Question: I'm currently working on a VBA code generator/injector that adds VBA functionality to Excel workbooks by using the VBA Extensibility. This all works fine.
However, the original code that is injected uses conditional compilation, referring to some global conditional compilation arguments:

Is there any way I can programmatically modify/add the conditional compilation arguments of a VBA project?
I checked all properties of the VBProject but couldn't find anything.
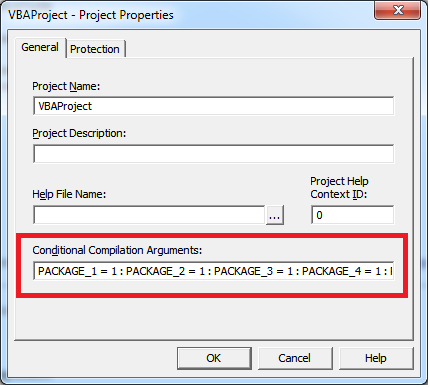
Answer: Inspired by <URL>, shown by SiddharthRout, I managed to find the following solution using 'SendMessage' and 'FindWindow':
'''
Option Explicit
Private Declare Function FindWindow Lib "user32" Alias "FindWindowA" _
(ByVal lpClassName As String, ByVal lpWindowName As String) As Long
Private Declare Function FindWindowEx Lib "user32" Alias "FindWindowExA" _
(ByVal hWnd1 As Long, ByVal hWnd2 As Long, ByVal lpsz1 As String, _
ByVal lpsz2 As String) As Long
Private Declare Function GetWindowText Lib "user32" Alias "GetWindowTextA" _
(ByVal hwnd As Long, ByVal lpString As String, ByVal cch As Long) As Long
Private Declare Function GetWindowTextLength Lib "user32" Alias _
"GetWindowTextLengthA" (ByVal hwnd As Long) As Long
Private Declare Function SendMessage Lib "user32" Alias "SendMessageA" _
(ByVal hwnd As Long, ByVal wMsg As Long, ByVal wParam As Long, lParam As Any) As Long
Const WM_SETTEXT = &HC
Const BM_CLICK = &HF5
Public Sub subSetconditionalCompilationArguments()
Dim strArgument As String
Dim xlApp As Object
Dim wbTarget As Object
Dim lngHWnd As Long, lngHDialog As Long
Dim lngHEdit As Long, lngHButton As Long
strArgument = "PACKAGE_1 = 1"
Set xlApp = CreateObject("Excel.Application")
xlApp.Visible = False
Set wbTarget = xlApp.Workbooks.Open("C:\Temp\Sample.xlsb")
'Launch the VBA Project Properties Dialog
xlApp.VBE.CommandBars(1).FindControl(ID:=2578, recursive:=True).Execute
'Get the handle of the "VBAProject" Window
lngHWnd = FindWindow("#32770", vbNullString)
If lngHWnd = 0 Then
MsgBox "VBAProject Property Window not found!"
GoTo Finalize
End If
'Get the handle of the dialog
lngHDialog = FindWindowEx(lngHWnd, ByVal 0&, "#32770", vbNullString)
If lngHDialog = 0 Then
MsgBox "VBAProject Property Window could not be accessed!"
GoTo Finalize
End If
'Get the handle of the 5th edit box
lngHEdit = fctLngGetHandle("Edit", lngHDialog, 5)
If lngHEdit = 0 Then
MsgBox "Conditional Compilation Arguments box could not be accessed!"
GoTo Finalize
End If
'Enter new argument
SendMessage lngHEdit, WM_SETTEXT, False, ByVal strArgument
DoEvents
'Get the handle of the second button box (=OK button)
lngHButton = fctLngGetHandle("Button", lngHWnd)
If lngHButton = 0 Then
MsgBox "Could not find OK button!"
GoTo Finalize
End If
'Click the OK Button
SendMessage lngHButton, BM_CLICK, 0, vbNullString
Finalize:
xlApp.Visible = True
'Potentially save the file and close the app here
End Sub
Private Function fctLngGetHandle(strClass As String, lngHParent As Long, _
Optional Nth As Integer = 1) As Long
Dim lngHandle As Long
Dim i As Integer
lngHandle = FindWindowEx(lngHParent, ByVal 0&, strClass, vbNullString)
If Nth = 1 Then GoTo Finalize
For i = 2 To Nth
lngHandle = FindWindowEx(lngHParent, lngHandle, strClass, vbNullString)
Next
Finalize:
fctLngGetHandle = lngHandle
End Function
'''